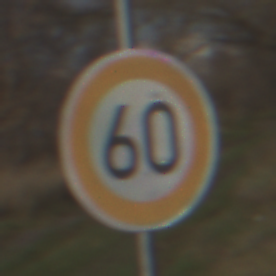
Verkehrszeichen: Geschwindigkeit60
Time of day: MorningAfternoon
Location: Outdoor (Nature)
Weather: PartlyCloudy
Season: NotSpecified
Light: Natural